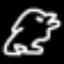
Label: frog